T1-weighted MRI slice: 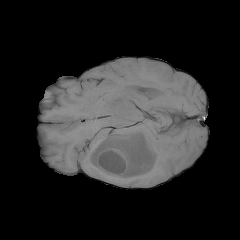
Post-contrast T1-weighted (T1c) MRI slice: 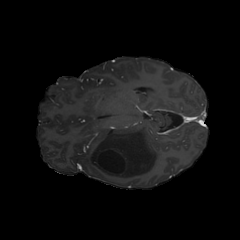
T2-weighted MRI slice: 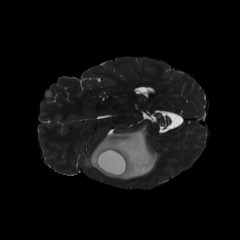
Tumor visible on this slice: yes